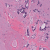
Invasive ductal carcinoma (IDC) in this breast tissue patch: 1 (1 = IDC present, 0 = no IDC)